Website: walmart
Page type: payment
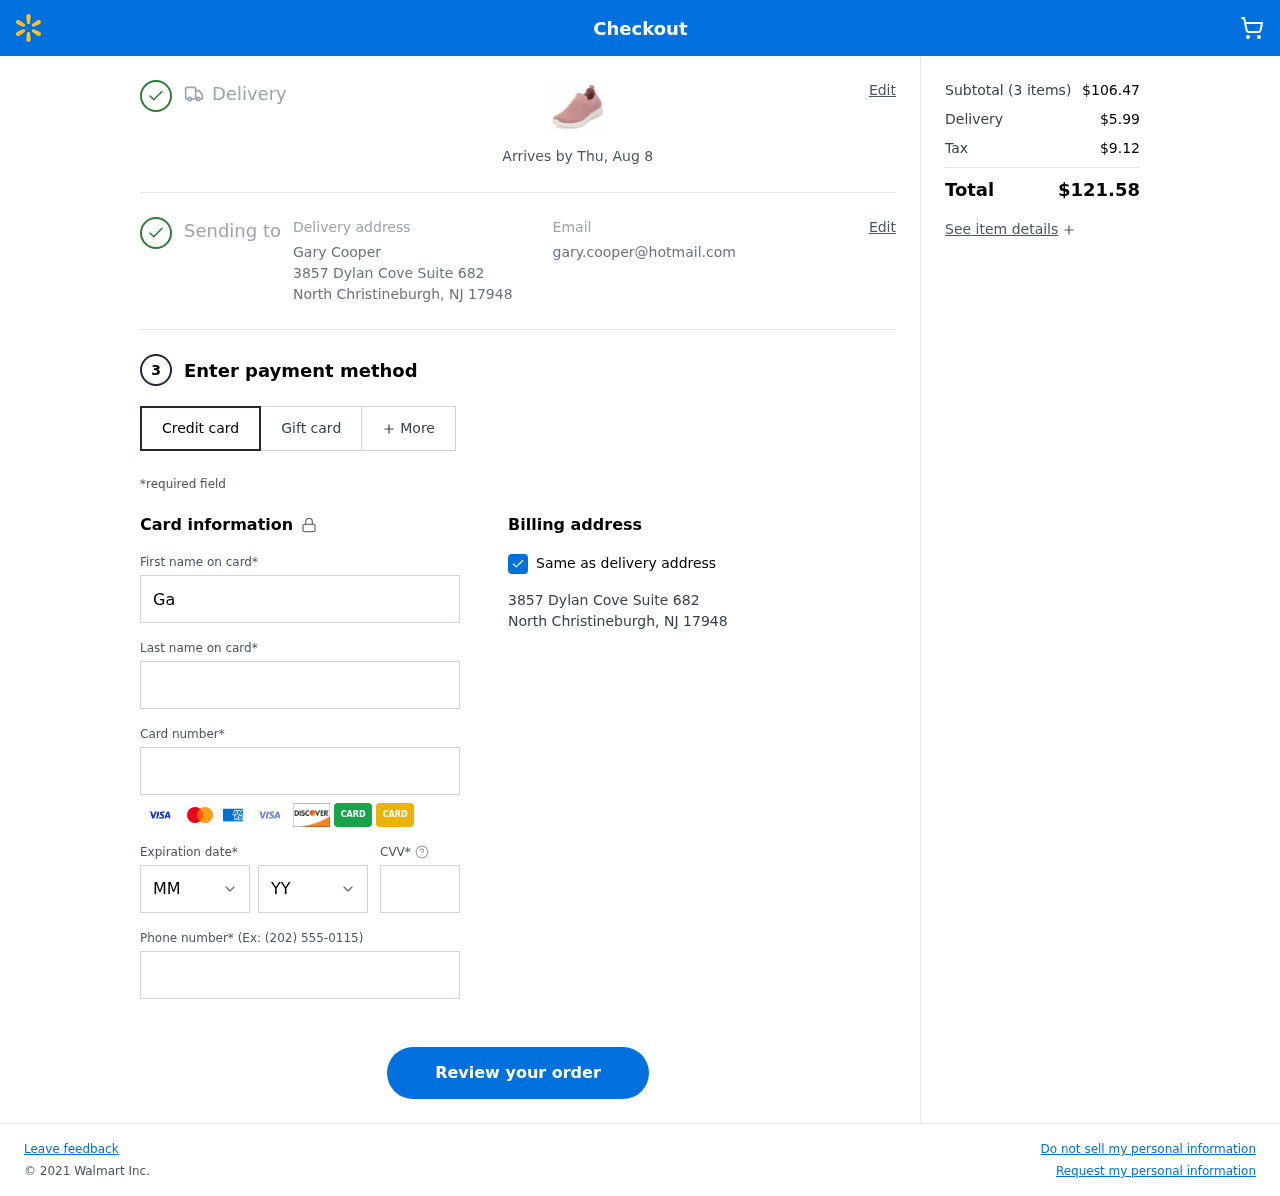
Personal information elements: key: PII_CARD_CVV
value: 532
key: PII_CARD_EXPIRY_MONTH
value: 02
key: PII_CARD_EXPIRY_YEAR
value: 29
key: PII_CARD_NUMBER
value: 6594 4939 9862 1508
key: PII_CITY
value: North Christineburgh
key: PII_EMAIL
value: gary.cooper@hotmail.com
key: PII_FIRSTNAME
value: Gary
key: PII_FULLNAME
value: Gary Cooper
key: PII_LASTNAME
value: Cooper
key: PII_PHONE
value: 3274118930
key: PII_POSTCODE
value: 17948
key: PII_STATE_ABBR
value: NJ
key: PII_STREET
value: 3857 Dylan Cove Suite 682
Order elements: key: ORDER_DELIVERY_DATE
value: Arrives by Thu, Aug 8
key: ORDER_NUM_ITEMS
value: (3 items)
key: ORDER_SUBTOTAL
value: $106.47
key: ORDER_SHIPPING_COST
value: $5.99
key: ORDER_TAX
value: $9.12
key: ORDER_TOTAL
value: $121.58